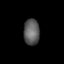
Tissue: lung
Cell type: T cells
Senescence score: 0.2164
Nuclear area (px): 402
Mean DAPI intensity: 93.689